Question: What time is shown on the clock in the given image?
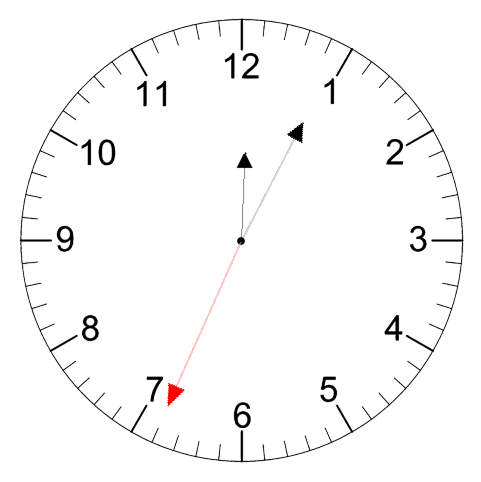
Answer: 12:04:34